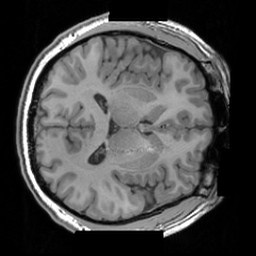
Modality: T1w
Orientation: axial
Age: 28
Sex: male
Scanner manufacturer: siemens
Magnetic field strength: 3 T
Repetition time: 1.63 s
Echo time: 0.00311 s